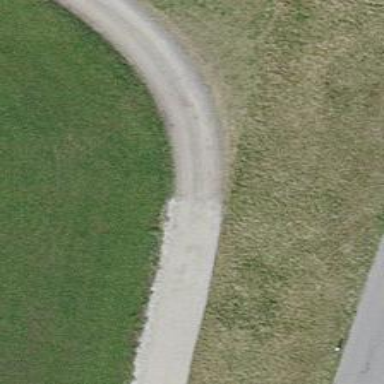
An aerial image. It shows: Gravel track.